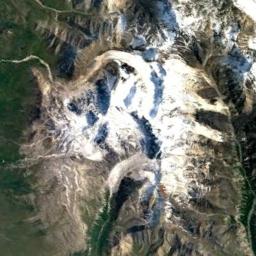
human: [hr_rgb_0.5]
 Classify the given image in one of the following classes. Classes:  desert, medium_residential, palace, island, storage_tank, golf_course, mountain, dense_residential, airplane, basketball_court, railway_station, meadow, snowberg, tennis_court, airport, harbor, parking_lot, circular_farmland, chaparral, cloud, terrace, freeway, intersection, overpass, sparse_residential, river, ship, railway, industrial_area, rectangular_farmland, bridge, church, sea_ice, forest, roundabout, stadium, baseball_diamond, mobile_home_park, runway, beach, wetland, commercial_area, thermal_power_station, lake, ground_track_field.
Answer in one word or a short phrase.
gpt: snowberg